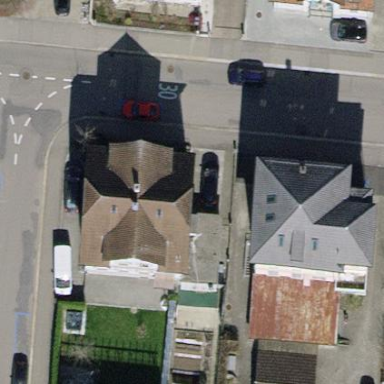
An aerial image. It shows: Half-hipped roof shape on the apartments building.